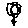
Label: flower